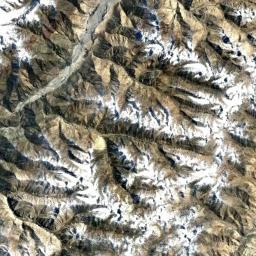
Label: snowberg